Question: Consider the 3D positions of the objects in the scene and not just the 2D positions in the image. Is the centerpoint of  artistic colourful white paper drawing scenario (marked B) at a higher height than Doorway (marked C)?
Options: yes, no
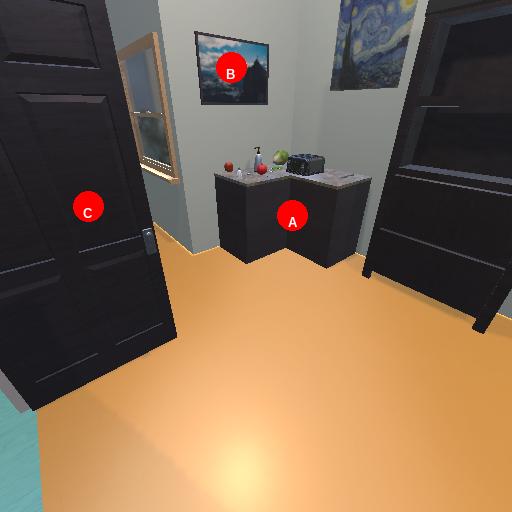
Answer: yes